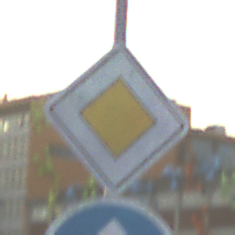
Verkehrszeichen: Vorfahrtsstrasse
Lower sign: VorgeschriebeneFahrtrichtungGeradeaus
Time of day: SunriseSunset
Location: Outdoor (Urban)
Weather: PartlyCloudy
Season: NotSpecified
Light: Natural